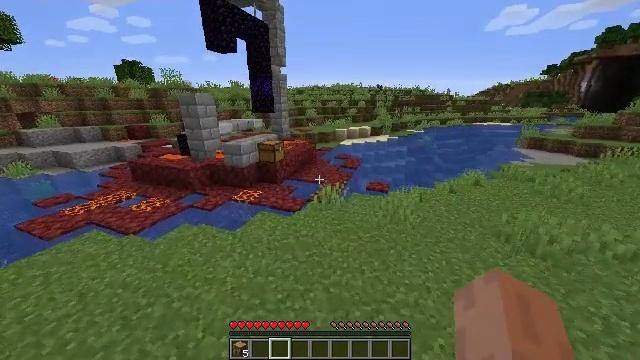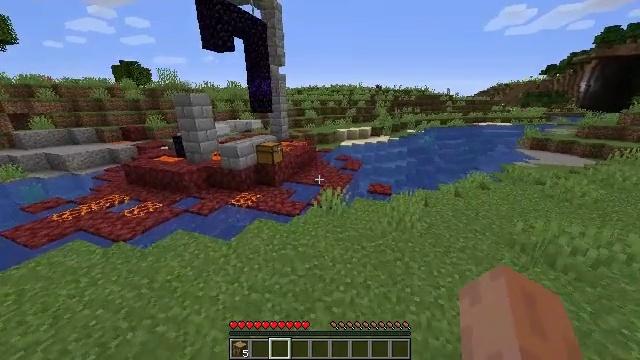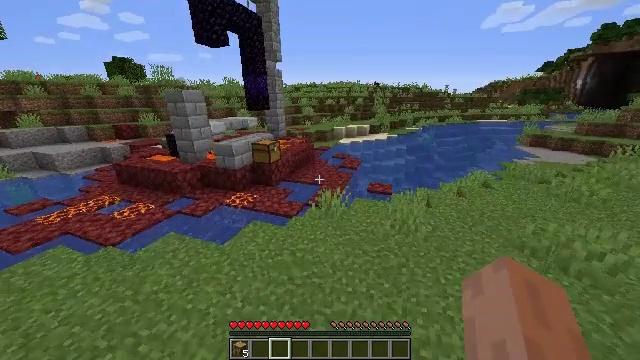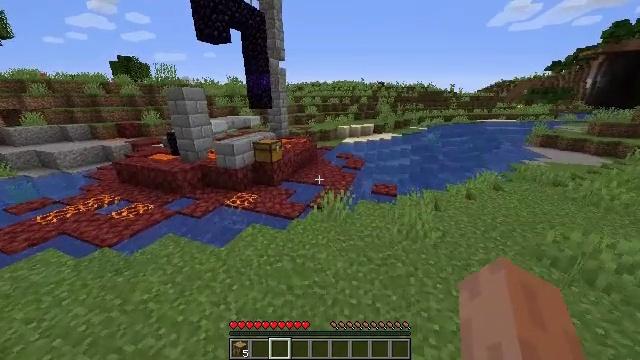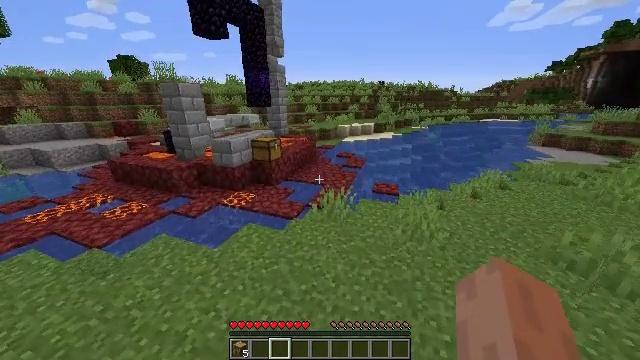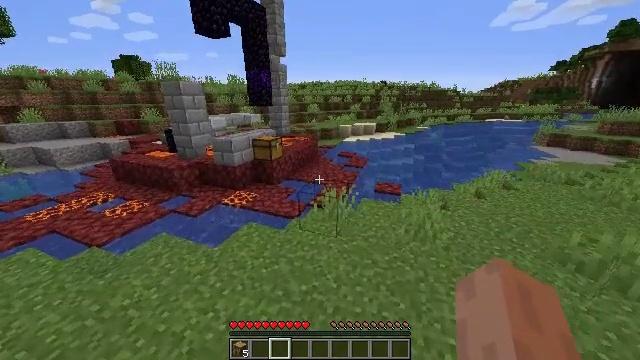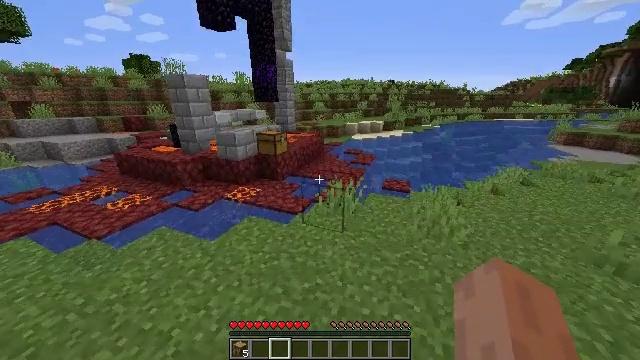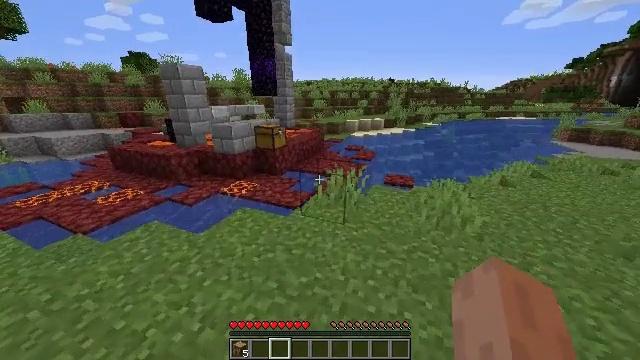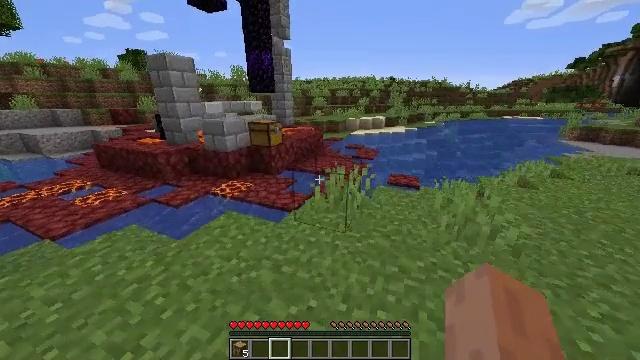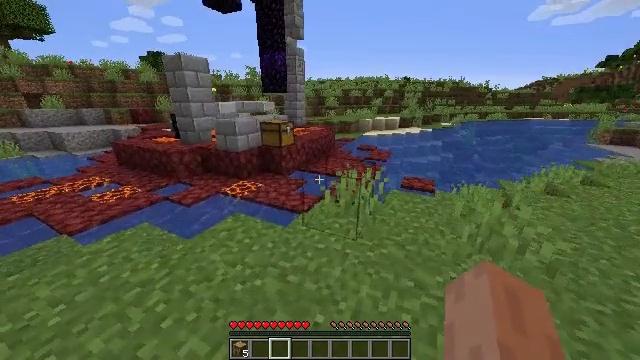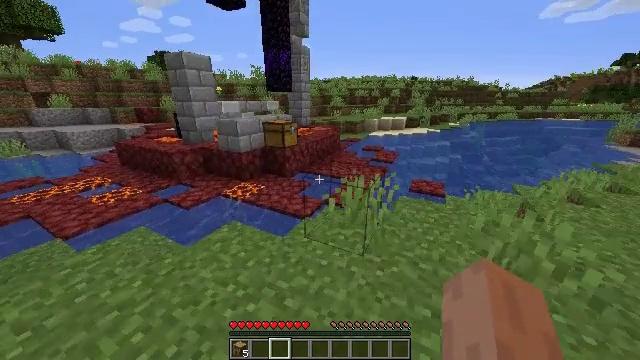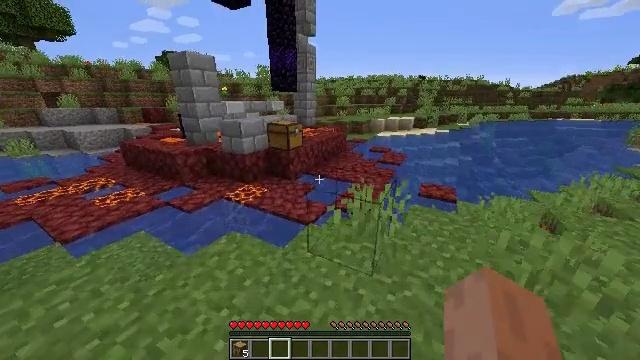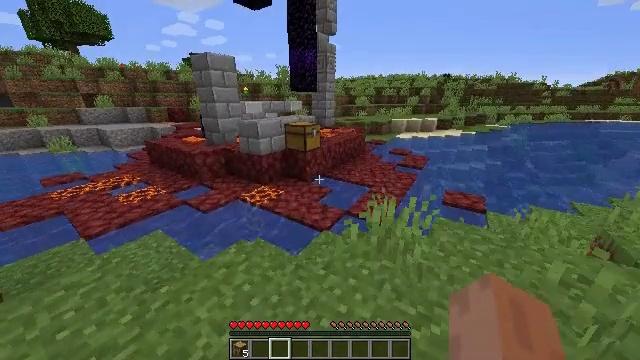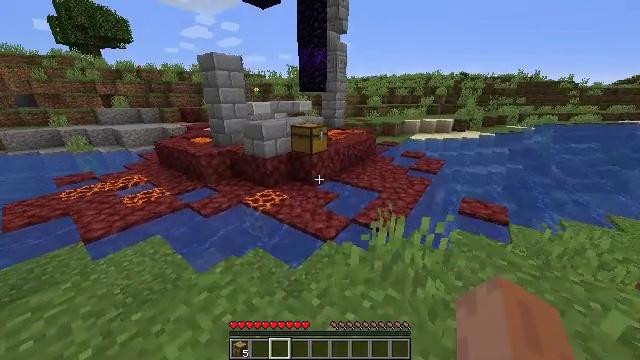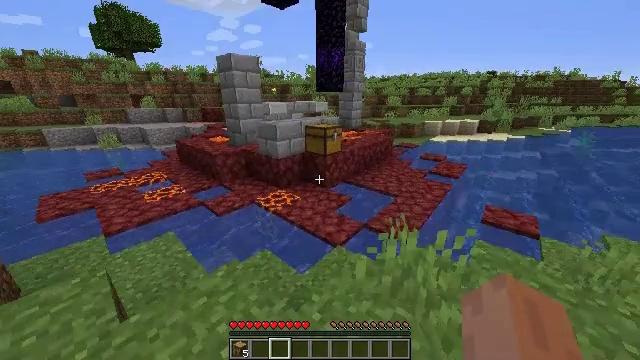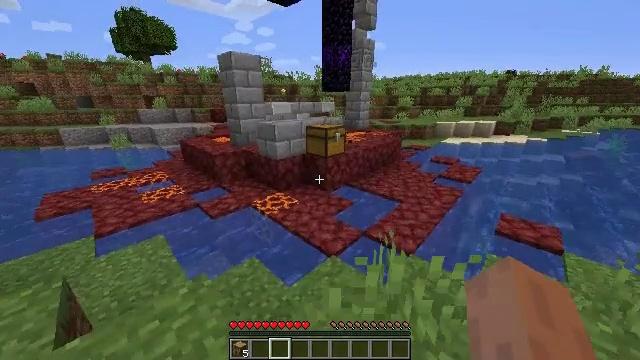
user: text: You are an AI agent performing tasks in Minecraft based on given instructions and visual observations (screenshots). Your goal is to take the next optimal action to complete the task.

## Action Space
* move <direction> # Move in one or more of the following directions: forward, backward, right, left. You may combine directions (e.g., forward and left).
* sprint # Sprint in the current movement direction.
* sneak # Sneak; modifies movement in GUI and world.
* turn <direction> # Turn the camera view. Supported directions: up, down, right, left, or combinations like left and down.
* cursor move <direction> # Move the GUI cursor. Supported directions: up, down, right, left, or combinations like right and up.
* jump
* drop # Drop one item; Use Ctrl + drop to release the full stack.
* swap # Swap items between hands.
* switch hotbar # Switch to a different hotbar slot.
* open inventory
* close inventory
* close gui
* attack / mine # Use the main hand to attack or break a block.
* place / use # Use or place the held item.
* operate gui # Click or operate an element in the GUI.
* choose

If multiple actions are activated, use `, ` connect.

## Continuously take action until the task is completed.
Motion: motion action
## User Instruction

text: Break the gravel block.
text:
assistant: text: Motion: move forward
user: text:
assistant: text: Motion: move forward
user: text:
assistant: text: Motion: move forward
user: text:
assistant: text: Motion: move forward
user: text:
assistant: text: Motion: move forward
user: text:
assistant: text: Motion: move forward, turn left
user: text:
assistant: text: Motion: move forward
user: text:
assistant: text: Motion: move forward
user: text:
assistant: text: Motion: move forward, turn left
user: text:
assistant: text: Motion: move forward, turn left
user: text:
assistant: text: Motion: move forward, turn left
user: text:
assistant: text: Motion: move forward and move right, turn left
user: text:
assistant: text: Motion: move forward and move right, turn left
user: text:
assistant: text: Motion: move forward and move right, turn left
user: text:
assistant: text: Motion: move forward and move right, turn left
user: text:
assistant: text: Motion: move forward and move right, turn left
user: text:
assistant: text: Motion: move forward
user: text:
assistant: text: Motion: move forward
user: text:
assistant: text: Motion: move forward
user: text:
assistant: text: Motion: move forward
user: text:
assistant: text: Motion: move forward, jump
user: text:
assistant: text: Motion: move forward, jump
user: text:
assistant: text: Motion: move forward, turn left, jump
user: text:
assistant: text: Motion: move forward, turn left and down, jump
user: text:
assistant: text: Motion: turn down
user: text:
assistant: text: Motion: no_op
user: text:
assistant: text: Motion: no_op
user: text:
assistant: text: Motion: no_op
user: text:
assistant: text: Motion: no_op
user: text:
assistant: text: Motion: turn right